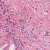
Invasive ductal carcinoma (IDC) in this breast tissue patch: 1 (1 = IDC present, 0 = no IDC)